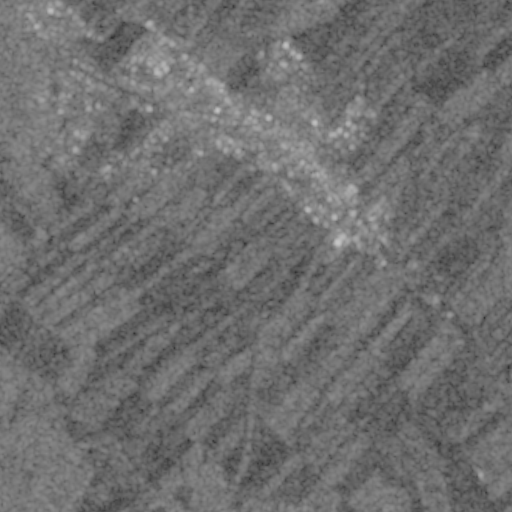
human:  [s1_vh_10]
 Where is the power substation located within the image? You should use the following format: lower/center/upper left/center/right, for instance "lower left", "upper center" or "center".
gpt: The power substation is located in the upper center of the image.
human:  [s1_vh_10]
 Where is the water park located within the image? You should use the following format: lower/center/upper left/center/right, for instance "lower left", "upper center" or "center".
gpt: The water park is located in the upper center of the image.
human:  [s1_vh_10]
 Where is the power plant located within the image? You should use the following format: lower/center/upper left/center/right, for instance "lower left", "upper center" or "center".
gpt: There is no power plant in the image.

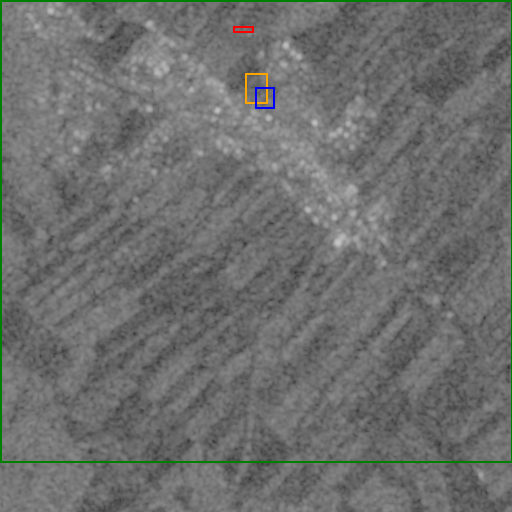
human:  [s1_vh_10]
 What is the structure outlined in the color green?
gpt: The structure outlined in green is a crop field.
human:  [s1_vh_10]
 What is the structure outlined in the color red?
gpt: The structure outlined in red is a landfill.
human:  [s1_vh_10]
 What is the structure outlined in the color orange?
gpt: The structure outlined in orange is a park.
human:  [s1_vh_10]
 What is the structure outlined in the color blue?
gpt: The structure outlined in blue is a water park.
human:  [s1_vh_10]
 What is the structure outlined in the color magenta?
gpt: There is no magenta outline.